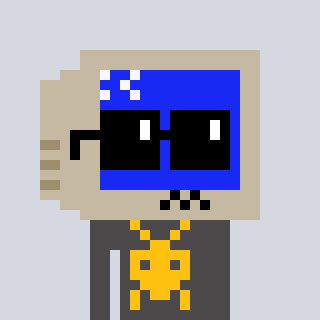
a pixel art character with square black sunglasses, a old monitor-shaped head and a grayscale-colored body on a cool background